Question: '''
int main(){
short a=1; // #1
char *p=(char*)&a;
*(p)=1; // #2
cout << a << endl; // Output: 1
*(p+1)=2; // #3
cout << a << endl; // Output: 513
}
'''
From my understanding, the output should be as shown in the picture below, 257 and then 258.
Is there any reason I got different result when I run the program above ?

I know this is Undefined behavior, but still, does this mean that the decimal to binary conversion is not done as usual: right to left, but instead is done left to right for example:
'''
binary(a)=<PHONE> | <PHONE>
'''
so '*(p)=1;' will make 'binary(a)=<PHONE> | <PHONE>' which is '1' in decimal
and '*(p+1)=2;' will make 'binary(a)=<PHONE> | <PHONE>' which is '513'
which exactly the output of the program.
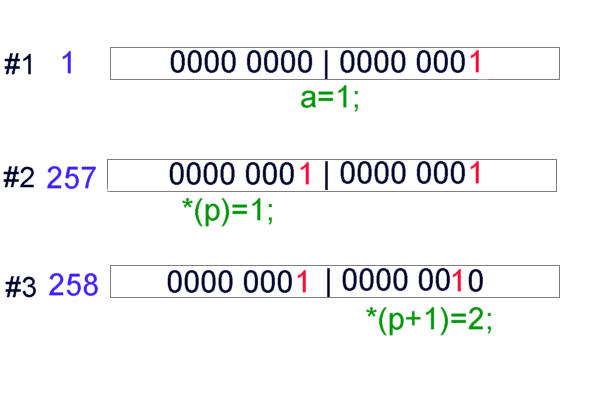
Answer: What happens here is due to the fact that we have a 2-byte 'short' in a little endian CPU architecture. The standard does not require that the architecture be LE, so in any case this program can generate a number of different results when run on different systems.
A 'short' here is laid out in memory with the least significant byte (LSB) first:
'''
Memory addresses ------>
LSB MSB
<PHONE> <PHONE>
'''
'p' points at the LSB and sets is to '1':
'''
<PHONE> <PHONE>
'''
The result when interpreted as a 'short' is LSB + 256 * MSB, i.e. 1 + 0 * 256 = 1
'p' then points at the MSB (which is on the next memory address) and sets is to '2':
'''
<PHONE> <PHONE>
'''
Result when interpreted as a 'short': 1 + 2 * 256 = 513